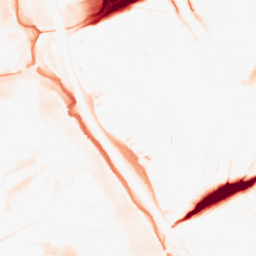
Category: morphological
Decomposition family: tophat
Decomposition parameters: size: 20
mode: black
Upsampling method: bicubic_16x
Upsampling parameters: scale: 16
Upsampling scale: 16